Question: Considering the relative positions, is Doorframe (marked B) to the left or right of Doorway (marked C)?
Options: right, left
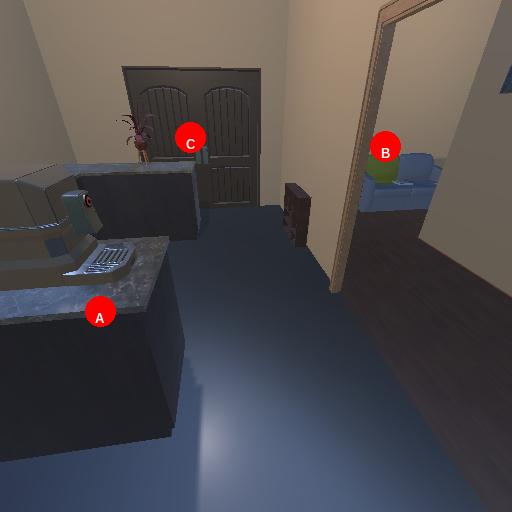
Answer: right